Question: Is it possible to delete rows from a 'UITableView' at runtime when all of the sections and rows are defined statically in a nib?
In the following storyboard scene, can I delete the "Addr 2" field at runtime? In this case I have not provided a data source to the 'UITableView'.

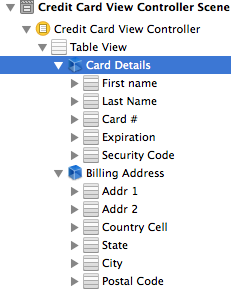
Answer: I don't know about "delete" but you can hide the row using 'tableView:heightForRowAtIndexPath:'.
'''
- (void)methodToToggleAddr2CellVisibility
{
self.addr2CellIsHidden = !self.addr2CellIsHidden;
[self.tableView beginUpdates];
[self.tableView endUpdates];
}
- (float)tableView:(UITableView *)tableView heightForRowAtIndexPath:(NSIndexPath *)indexPath
{
if (indexPath.section == 1 && indexPath.row == 1) { // the cell you want to hide
if (self.addr2CellIsHidden == YES) {
return 0;
} else {
return 44;
}
}
return 44;
}
'''